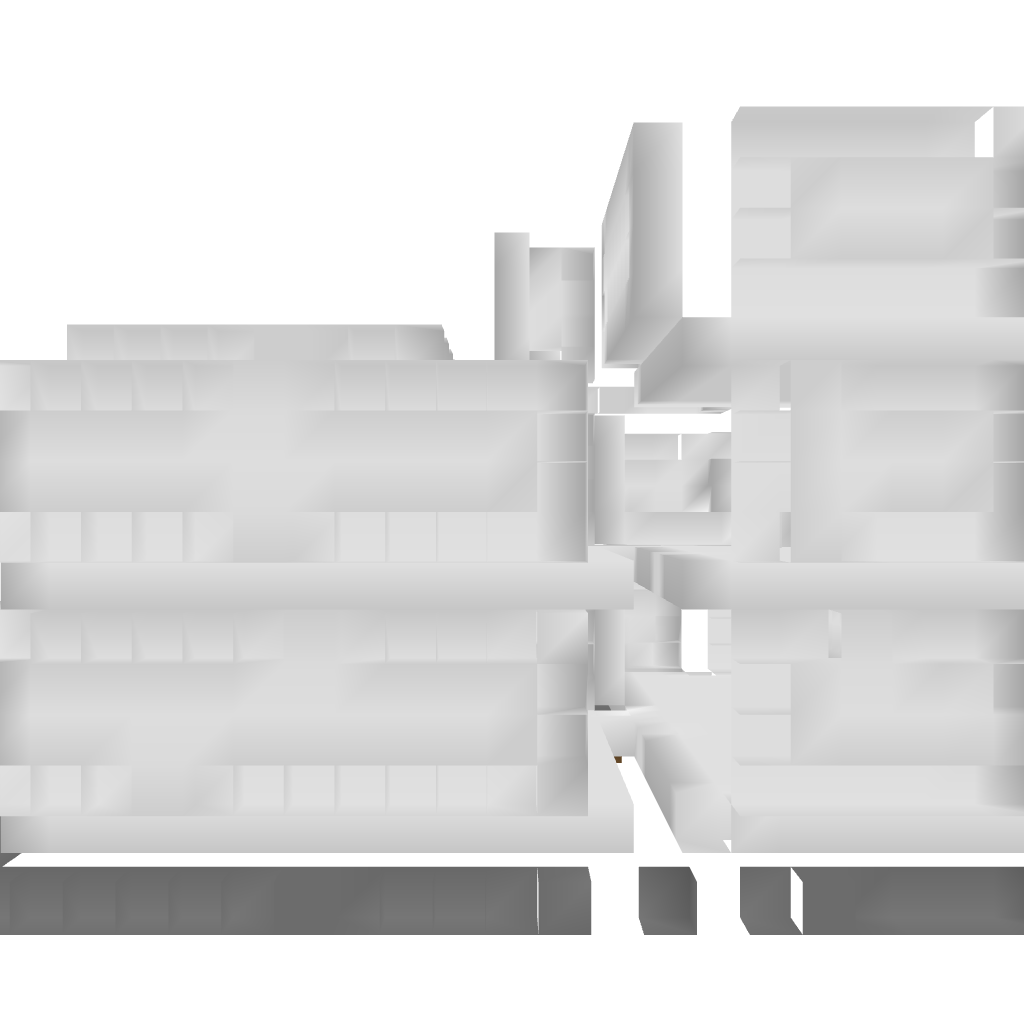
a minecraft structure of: Modern House #3 bad low quality